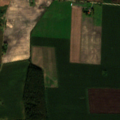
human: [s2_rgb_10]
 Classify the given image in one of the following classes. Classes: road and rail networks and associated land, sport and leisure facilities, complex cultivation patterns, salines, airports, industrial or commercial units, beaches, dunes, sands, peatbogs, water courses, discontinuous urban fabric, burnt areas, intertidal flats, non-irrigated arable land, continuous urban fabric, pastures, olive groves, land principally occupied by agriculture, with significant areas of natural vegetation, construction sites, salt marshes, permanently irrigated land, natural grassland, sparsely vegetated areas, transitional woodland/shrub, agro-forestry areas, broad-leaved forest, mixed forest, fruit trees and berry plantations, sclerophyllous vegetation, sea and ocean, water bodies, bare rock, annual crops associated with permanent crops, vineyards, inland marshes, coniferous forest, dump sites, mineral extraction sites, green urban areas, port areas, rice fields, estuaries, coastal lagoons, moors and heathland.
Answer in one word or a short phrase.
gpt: non-irrigated arable land, broad-leaved forest